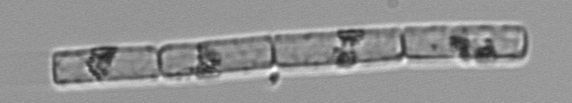
Label: Guinardia_delicatula